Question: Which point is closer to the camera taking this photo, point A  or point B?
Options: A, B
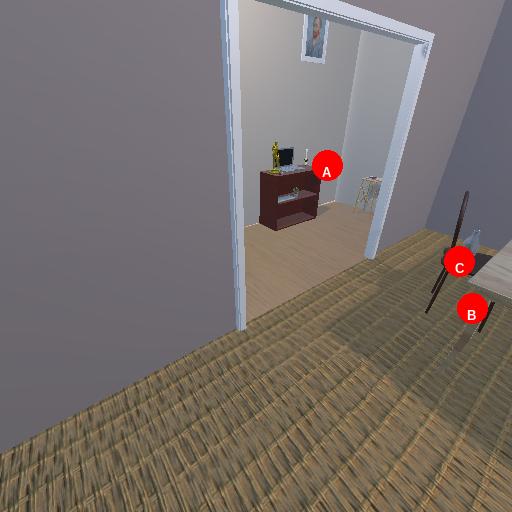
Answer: A